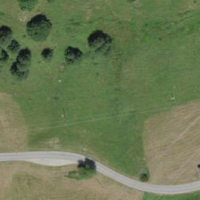
EUNIS habitat code: 26
Species observed at this site:
Prunus padus